Question: So I'm faced up with this discrepancy between the way my ls displays colors via this:
<URL>
Between that, and how zsh tab autocompletion display colors. I'll make this clear with an image:

Cheers in advance for any insights as to how to reconcile these two realms of listing directories!
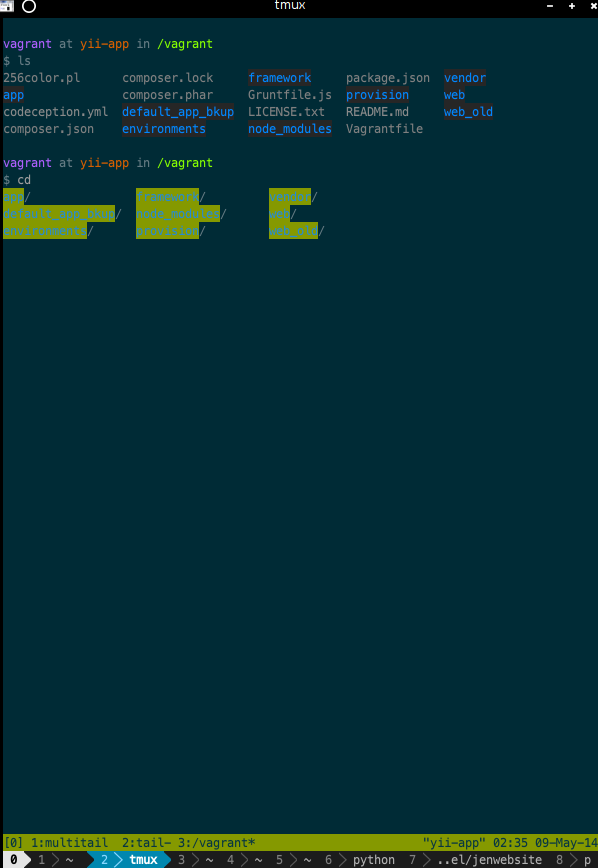
Answer: 'list-colors' is the style used by Zsh to set completion colors, it has its own funny syntax, use the following to set it to match your 'LS_COLORS':
'''
# colored completion - use my LS_COLORS
zstyle ':completion:*:default' list-colors ${(s.:.)LS_COLORS}
'''
BTW, this line comes straight from the zsh manual, 'man zshall' and then search for 'LS_COLORS'.